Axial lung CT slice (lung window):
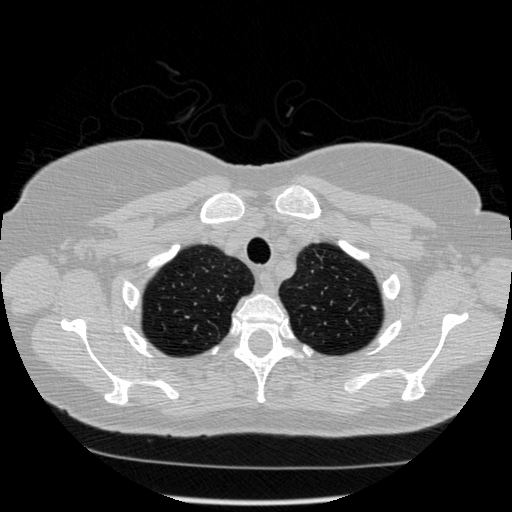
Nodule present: no